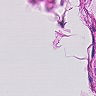
Metastatic tissue present: no